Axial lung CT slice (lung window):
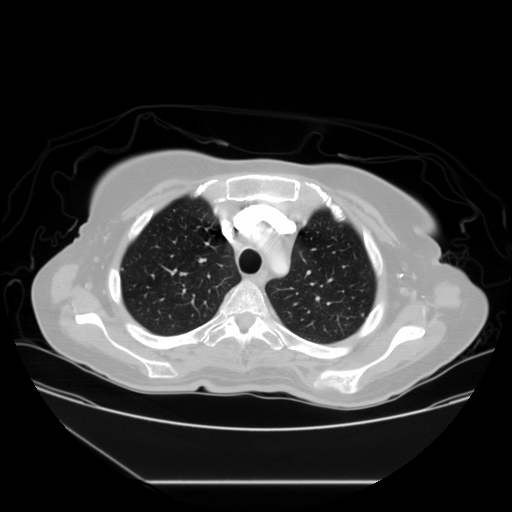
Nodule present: no